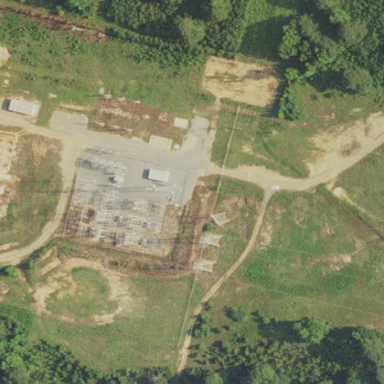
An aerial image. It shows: Power substation specializing in generation.